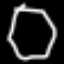
Label: octagon